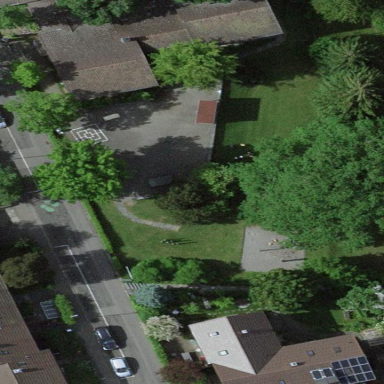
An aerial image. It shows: School.